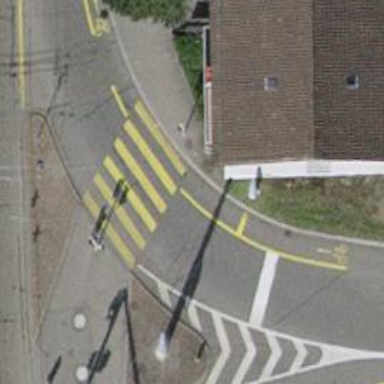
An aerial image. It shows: Road with traffic signals and zebra crossing marked by zebra lines.